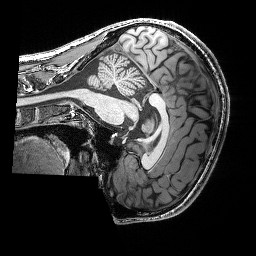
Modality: T1w
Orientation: sagittal
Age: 24
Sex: male
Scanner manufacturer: siemens
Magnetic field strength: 3 T
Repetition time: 2.25 s
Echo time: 0.00418 s